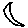
Label: moon